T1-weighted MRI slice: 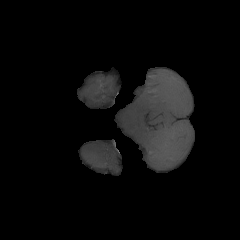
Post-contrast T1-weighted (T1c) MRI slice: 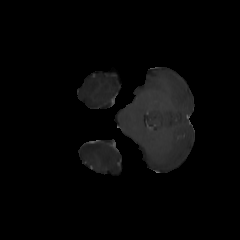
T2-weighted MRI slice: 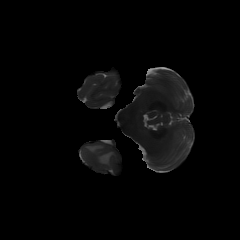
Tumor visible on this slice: yes